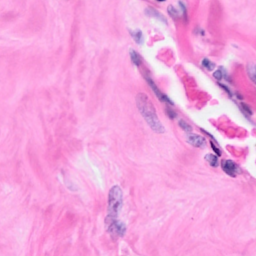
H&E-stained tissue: Breast